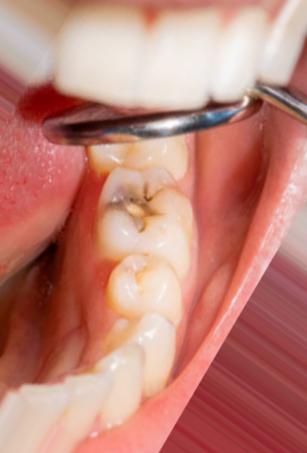
Condition: Caries